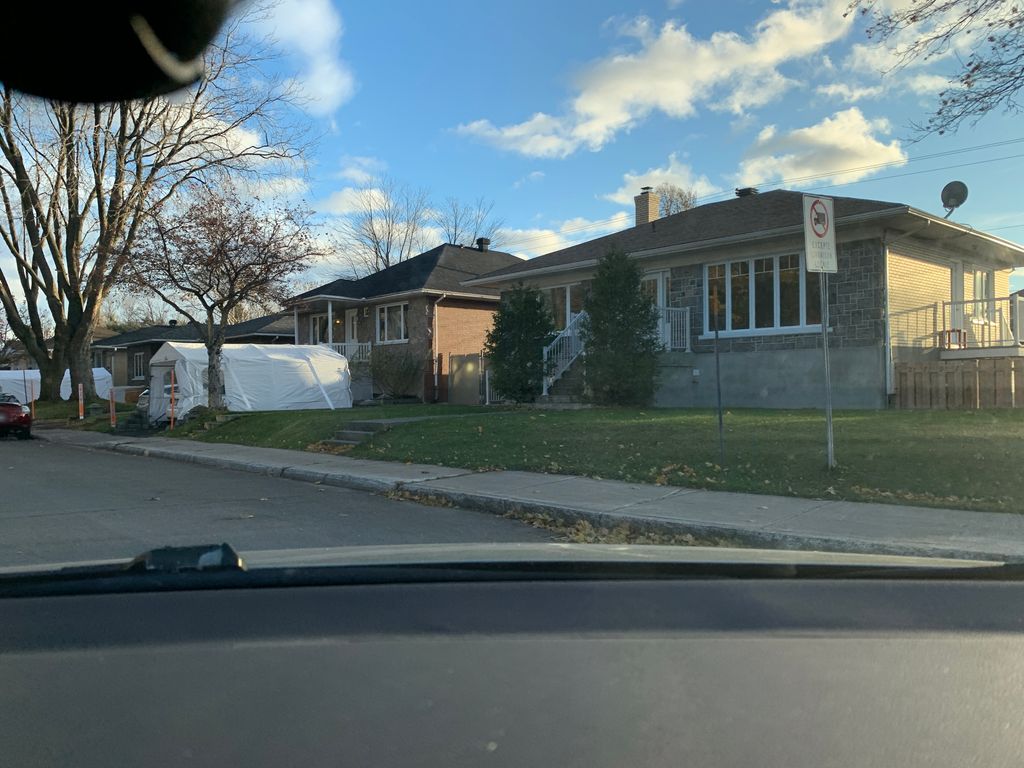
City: quebec_city